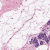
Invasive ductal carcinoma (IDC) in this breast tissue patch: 0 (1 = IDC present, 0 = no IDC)